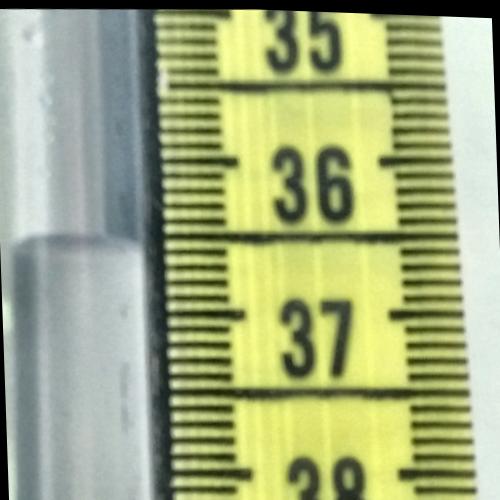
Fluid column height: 36.6 cm